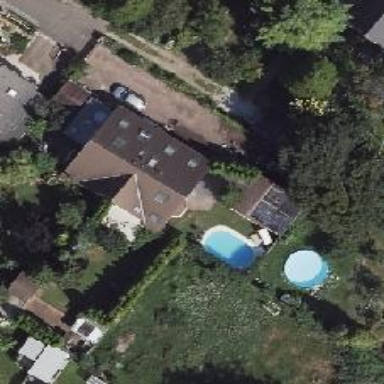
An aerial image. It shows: Semi-detached house with gabled roof.